Field crop: tomato
Growth stage: 1
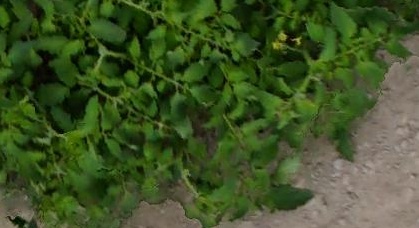
Species: tomato